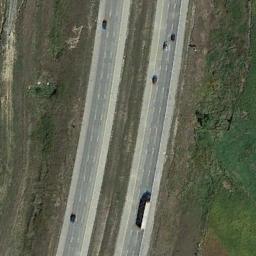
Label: freeway